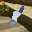
Label: 8